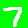
Digit: 7